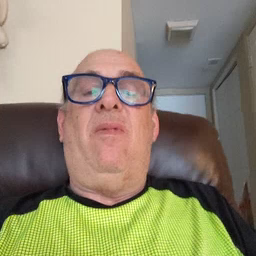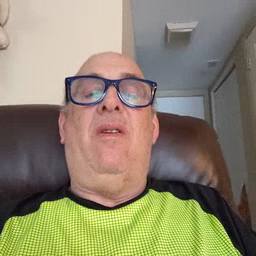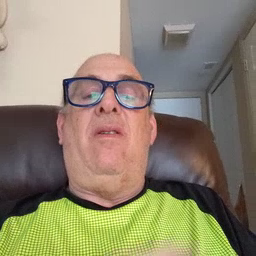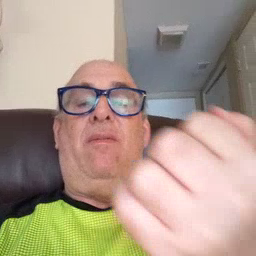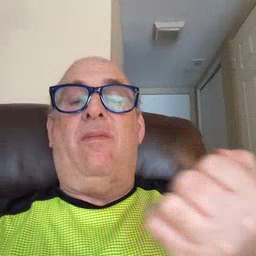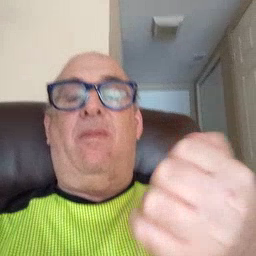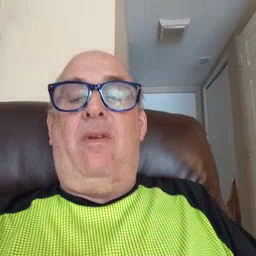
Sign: drawer